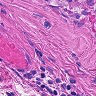
Metastatic tissue present: no